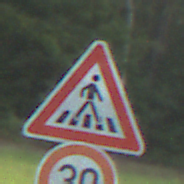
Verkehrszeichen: FussgaengerueberwegLinks
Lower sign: Geschwindigkeit30
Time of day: SunriseSunset
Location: Outdoor (Nature)
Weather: PartlyCloudy
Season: NotSpecified
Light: Natural